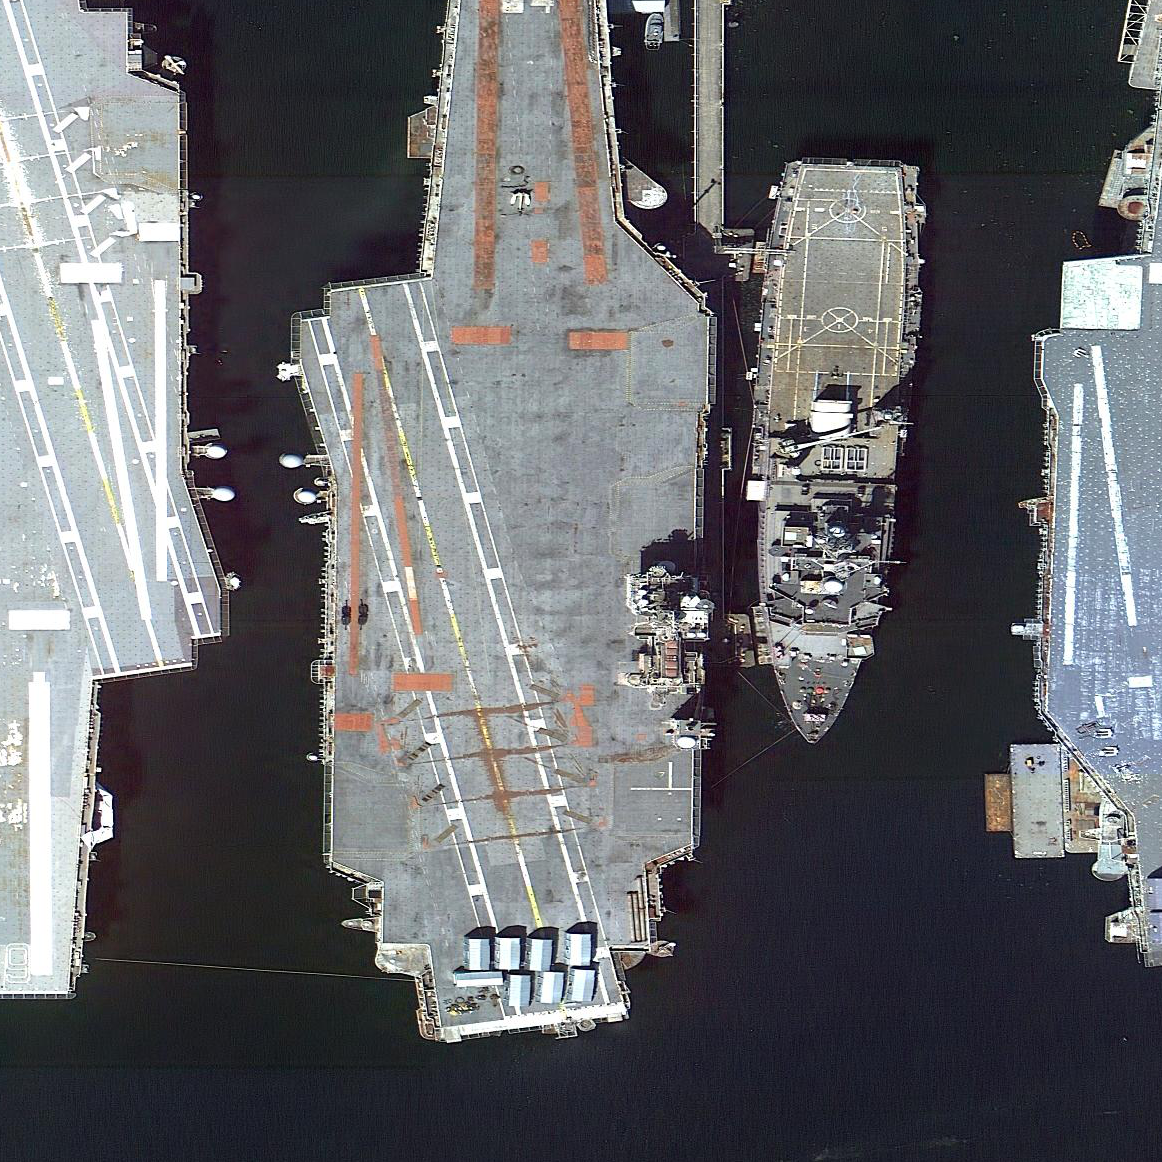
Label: aircraft_carrier